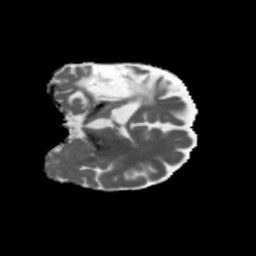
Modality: MD
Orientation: coronal
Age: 56
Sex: female
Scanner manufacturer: siemens
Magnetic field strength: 3 T
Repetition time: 5.47 s
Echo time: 0.0854 s